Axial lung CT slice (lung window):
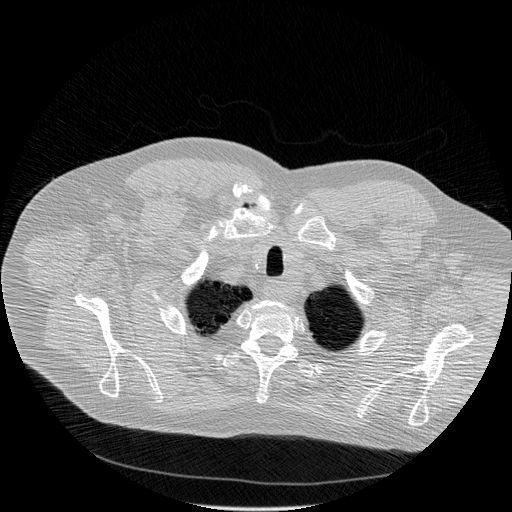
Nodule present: no